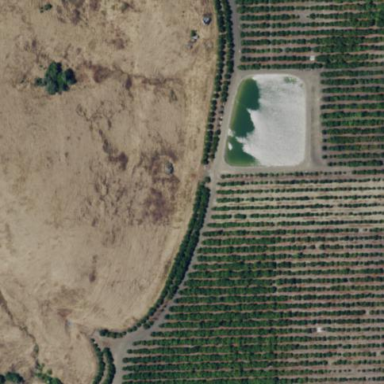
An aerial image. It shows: Orchard.